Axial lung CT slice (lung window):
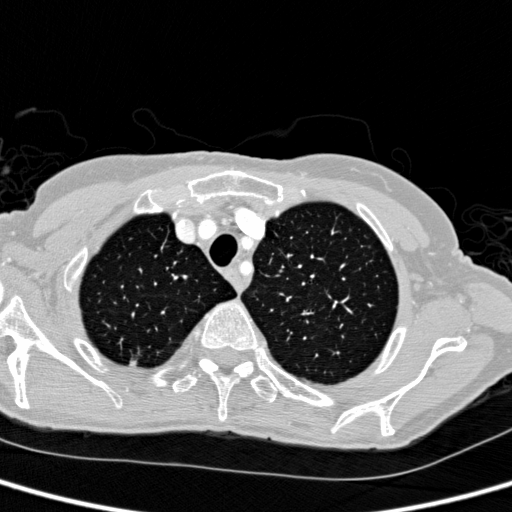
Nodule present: no